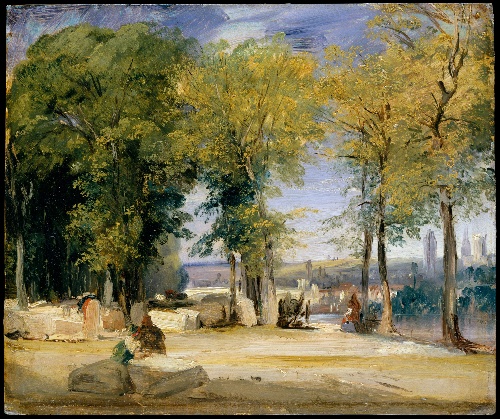
Title: View near Rouen
Artist: Richard Parkes Bonington
Artist bio: British, Arnold, Nottinghamshire 1802–1828 London
Date: ca. 1825
Object type: Painting
Classification: Paintings
Medium: Oil on millboard
Dimensions: 11 x 13 in. (27.9 x 33 cm)
Department: European Paintings
Credit line: Purchase, Gift of Joanne Toor Cummings, by exchange, 2001
Accession year: 2001
Repository: Metropolitan Museum of Art, New York, NY
Tags: Landscapes